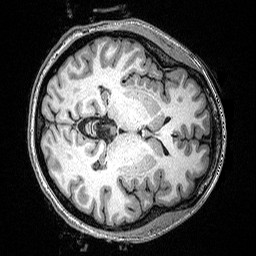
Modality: T1w
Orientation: axial
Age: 23
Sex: female
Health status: ill
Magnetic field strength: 3 T
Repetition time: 2.53 s
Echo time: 0.00331 s